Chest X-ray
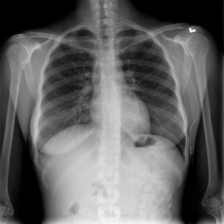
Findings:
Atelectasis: negative
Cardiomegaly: negative
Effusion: negative
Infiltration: negative
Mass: negative
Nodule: negative
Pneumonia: negative
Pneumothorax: negative
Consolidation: negative
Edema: negative
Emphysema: negative
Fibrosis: negative
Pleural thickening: negative
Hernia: negative